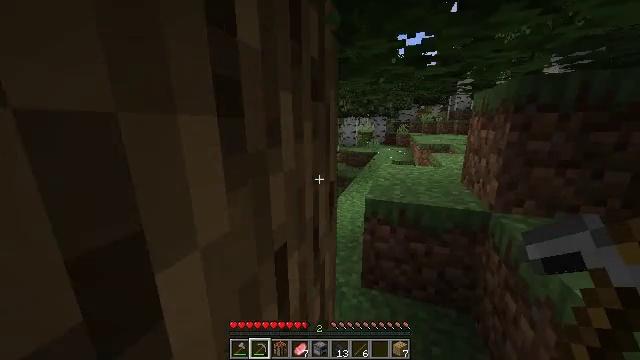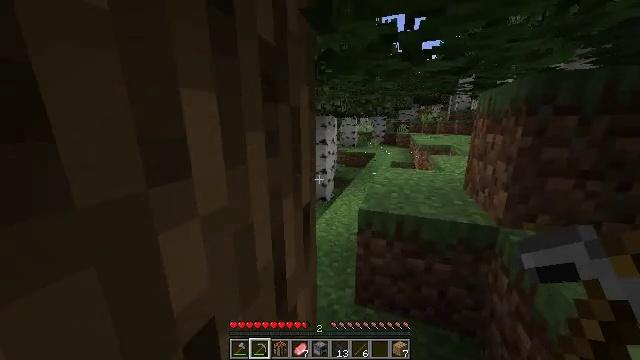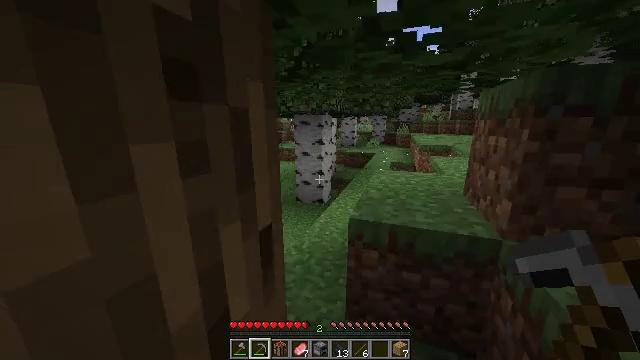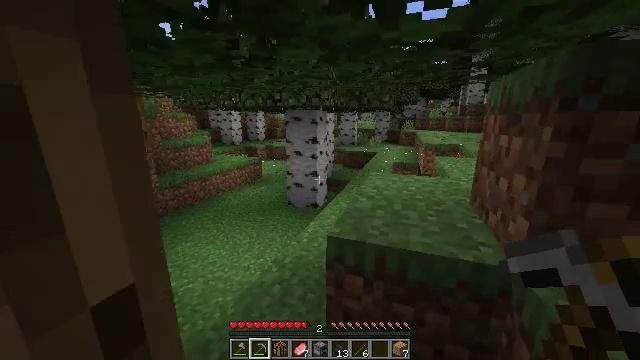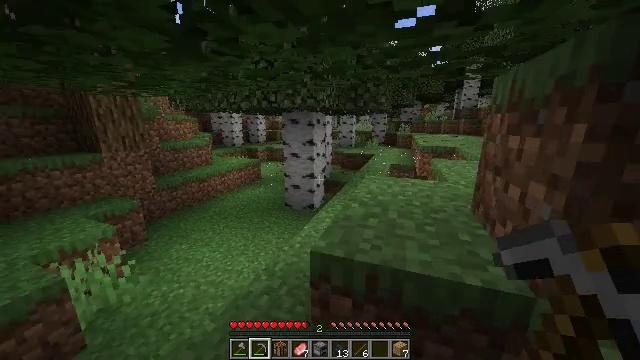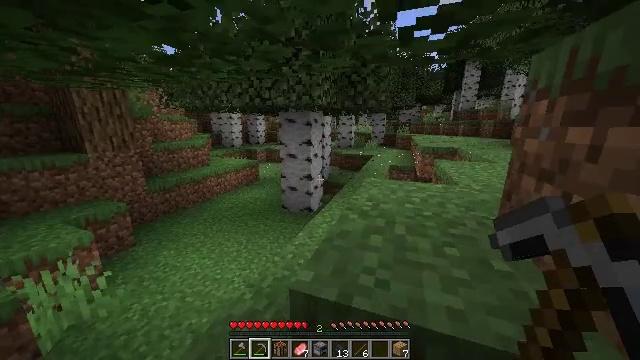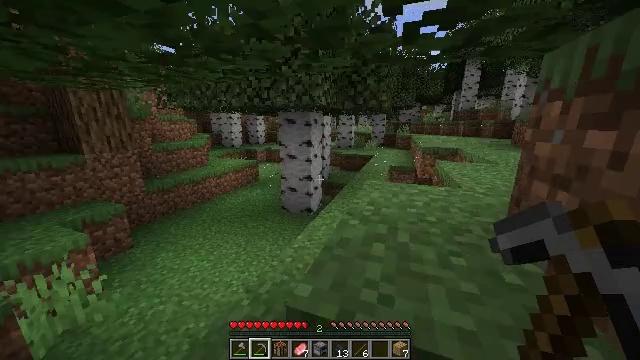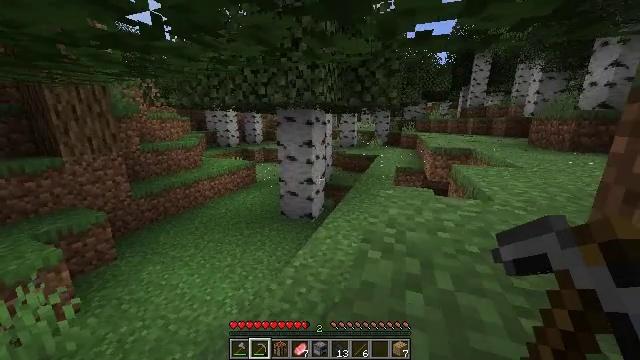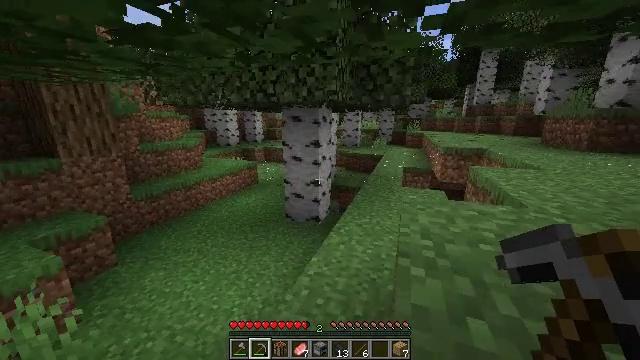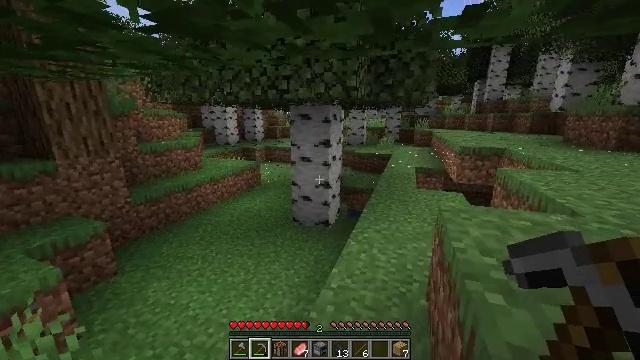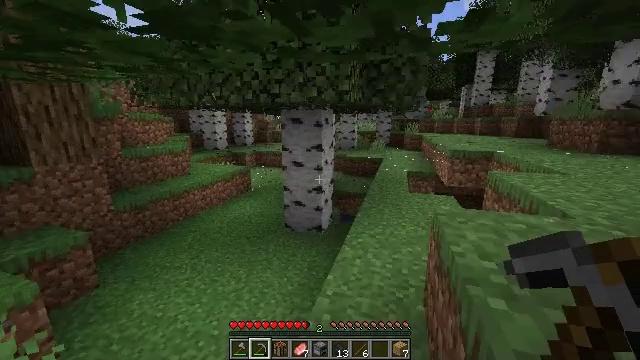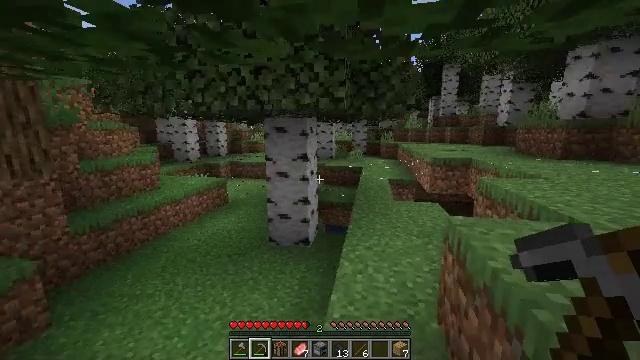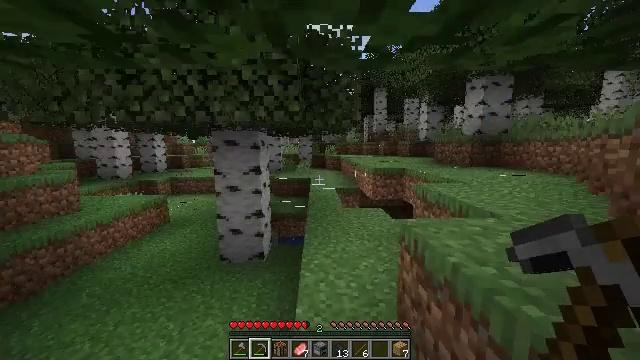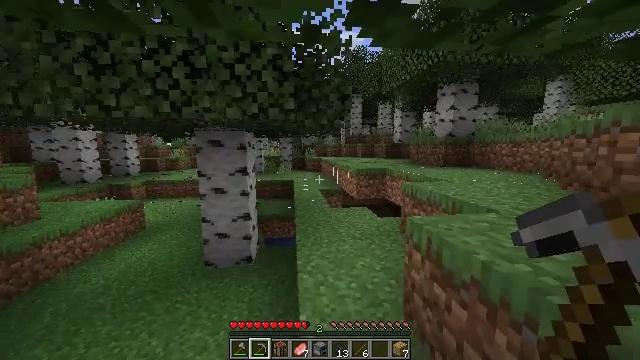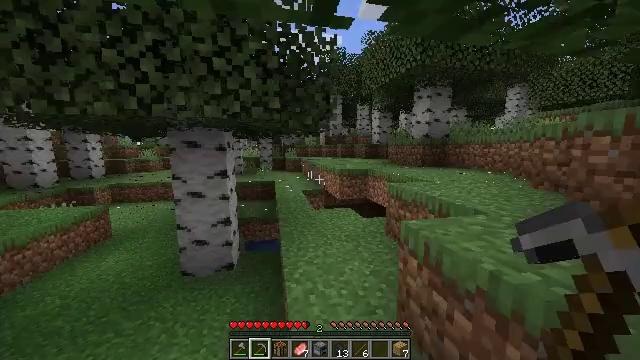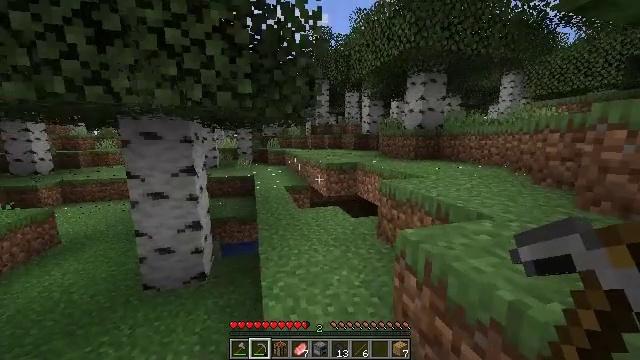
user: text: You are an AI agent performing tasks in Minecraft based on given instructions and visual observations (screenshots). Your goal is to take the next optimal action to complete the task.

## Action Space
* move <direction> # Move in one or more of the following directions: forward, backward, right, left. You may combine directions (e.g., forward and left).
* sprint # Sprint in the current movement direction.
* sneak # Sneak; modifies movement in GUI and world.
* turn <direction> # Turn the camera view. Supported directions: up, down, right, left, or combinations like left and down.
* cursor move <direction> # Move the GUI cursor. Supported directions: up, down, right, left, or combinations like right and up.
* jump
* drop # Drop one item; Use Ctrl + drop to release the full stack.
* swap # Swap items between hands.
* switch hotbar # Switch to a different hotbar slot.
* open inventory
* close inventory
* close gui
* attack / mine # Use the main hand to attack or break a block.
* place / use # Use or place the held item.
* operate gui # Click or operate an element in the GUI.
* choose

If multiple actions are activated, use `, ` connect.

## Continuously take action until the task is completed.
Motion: motion action
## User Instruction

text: Clear birch leaves to get saplings.
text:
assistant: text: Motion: move forward and move right, sprint
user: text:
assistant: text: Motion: move forward and move right, sprint
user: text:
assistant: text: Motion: move forward, sprint
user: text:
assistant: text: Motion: move forward, sprint
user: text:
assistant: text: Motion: move forward, sprint
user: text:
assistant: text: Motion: move forward, sprint
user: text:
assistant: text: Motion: move forward and move left, sprint
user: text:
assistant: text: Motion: move forward and move left, sprint
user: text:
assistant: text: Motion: move forward and move left, sprint
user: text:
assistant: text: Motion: move forward and move left, sprint, turn right and up
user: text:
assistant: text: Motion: move forward and move left, sprint, turn right and up
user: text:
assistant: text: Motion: move forward and move left, sprint, turn right and up
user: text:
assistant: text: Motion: move forward, sprint, turn right
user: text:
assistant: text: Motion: move forward and move right, sprint, turn right
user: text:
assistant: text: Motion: move forward and move right, sprint, turn right and down
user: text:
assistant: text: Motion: move forward, sprint, turn right and down
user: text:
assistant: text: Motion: move forward, sprint, turn down
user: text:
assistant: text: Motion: move forward, sprint, turn down
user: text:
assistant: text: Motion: move forward, sprint
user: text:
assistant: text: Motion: move forward, sprint
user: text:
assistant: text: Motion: move forward, sprint
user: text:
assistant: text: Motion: move forward, sprint, turn down
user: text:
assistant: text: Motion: move forward, sprint, turn down
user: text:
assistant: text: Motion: move forward, sprint, turn left and down
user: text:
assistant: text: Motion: move forward, sprint, turn left
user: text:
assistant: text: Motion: move forward and move left, sprint
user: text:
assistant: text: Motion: move forward and move left, sprint, turn left and up
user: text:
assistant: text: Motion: move forward, sprint, turn up
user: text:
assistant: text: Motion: move forward, sprint
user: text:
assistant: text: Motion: move forward, sprint